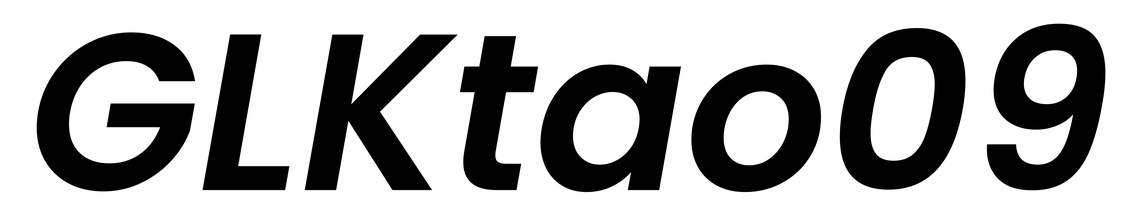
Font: Poppins-SemiBoldItalic